Interaction volume radius: 5 \u00c5
Interaction volume height: 15 \u00c5
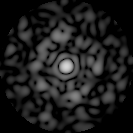
Disorder parameter: 0.8556